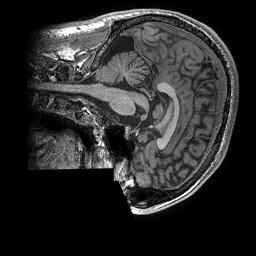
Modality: T1w
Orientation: sagittal
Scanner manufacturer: ge
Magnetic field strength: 3 T
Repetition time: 0.008156 s
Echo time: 0.00318 s